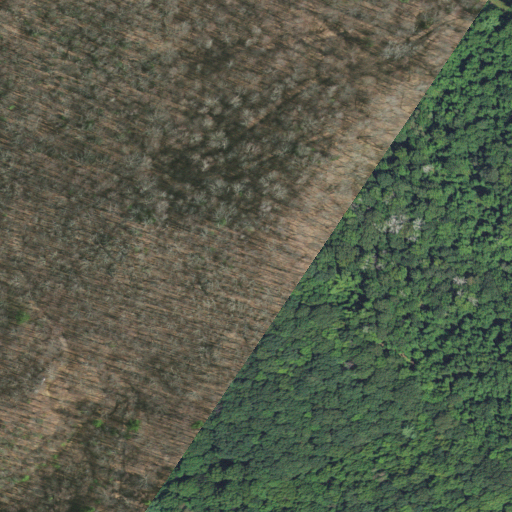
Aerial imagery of mountain in Tennessee named Buck Ridge containing deciduous forest and open development